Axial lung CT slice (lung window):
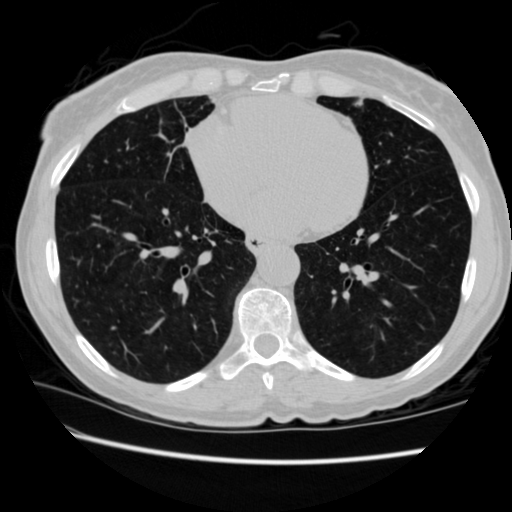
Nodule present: no